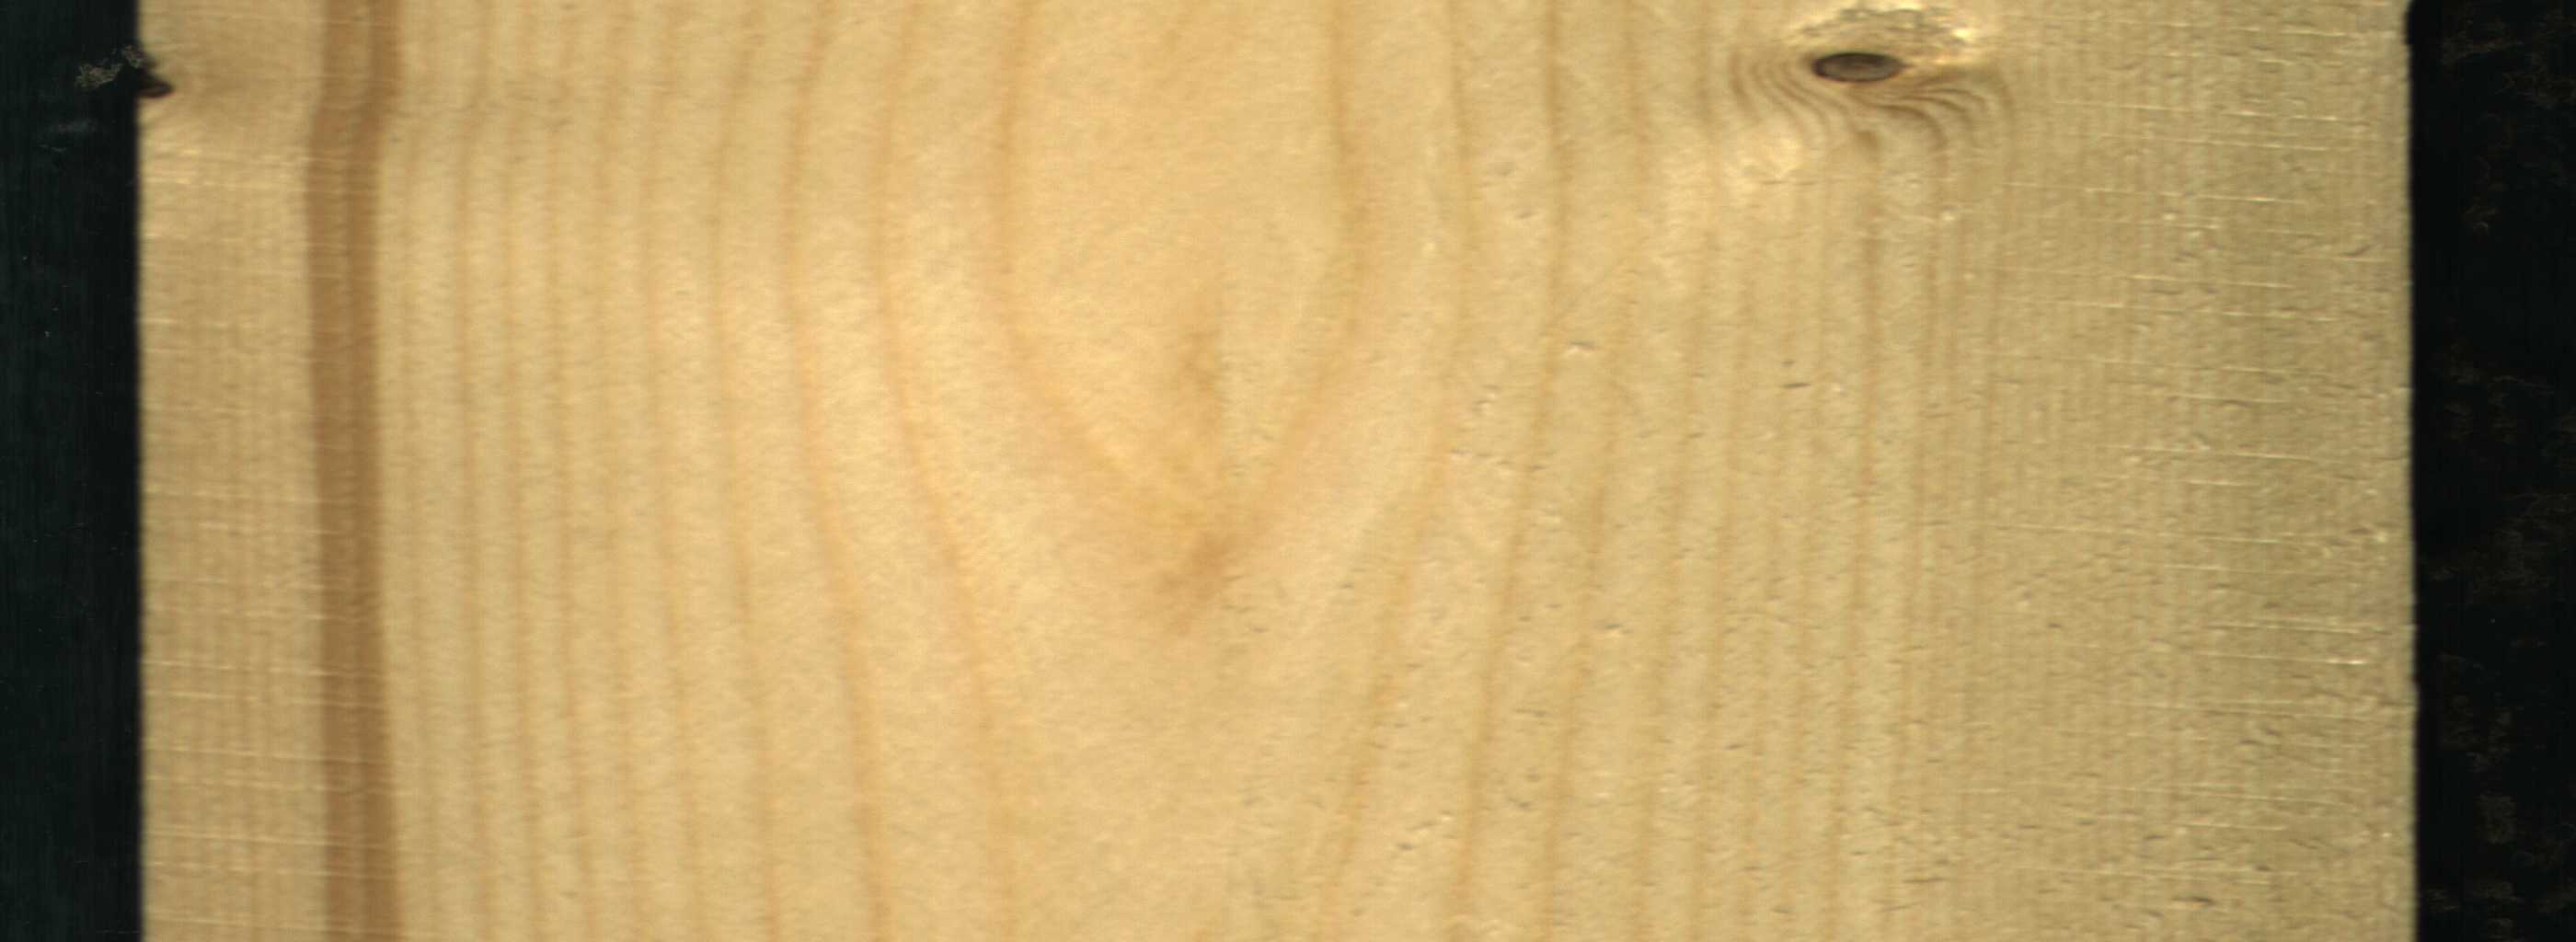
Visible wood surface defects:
Quartzity
Knot_missing
Dead_Knot